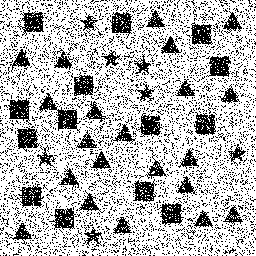
Squares: 14
Triangles: 21
Stars: 7
Total shapes: 42